Question: I'm using Ember.js to display a list of customers. Inside this template, I have a modal to create new customers. Now, when creating invalid customers (e.g. duplicate name), the errors should be shown in the template. How can I get this to work?
'''
Docket.Customer = DS.Model.extend({
name: DS.attr('string'),
initial: DS.attr('string'),
description: DS.attr('string'),
errors: {},
becameInvalid: function(errors) {
this.set('errors', errors.get('errors'));
console.log(this.get('errors'));
}
});
'''

'''
<h1>Customers<button data-uk-modal="{target:'#customer-modal'}" class="icon-plus">New customer</button></h1>
<div id="customer-modal" class="uk-modal">
<div class="uk-modal-dialog uk-modal-dialog-slide">
<a class="uk-modal-close uk-close"></a>
<form class="uk-form" {{action "save" on="submit"}}>
<fieldset>
<legend>New customer</legend>
<div class="uk-form-row">
{{view Ember.TextField valueBinding="name" name="name" class="uk-width-1-1" placeholder="Name" required="" }}
{{#if errors}}foo{{/if}}
{{#if errors.name}}{{errors.name}}{{/if}}
</div>
<div class="uk-form-row">
{{view Ember.TextField valueBinding="initial" name="initial" class="uk-width-1-1" placeholder="Initial" required="" }}
</div>
<div class="uk-form-row">
{{view Ember.TextArea valueBinding="description" name="description" class="uk-width-1-1" placeholder="Description"}}
</div>
<div class="uk-form-row">
<button type="submit" class="icon-check">Save</button>
</div>
</fieldset>
</form>
</div>
</div>
<ul class="entries">
{{#each}}
<li>
<div class="actions">
<button {{action "remove" id}} class="icon-close"></button>
</div>
<div class="link" {{action "edit" id}} data-uk-modal="{target:'#customer-modal'}">
<span class="initial">{{initial}}</span>{{name}}
</div>
</li>
{{else}}
<li>No customers</li>
{{/each}}
</ul>
'''
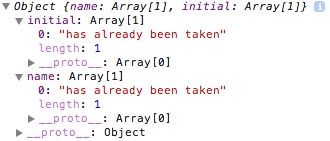
Answer: I figured it out:
- - -
'''
Docket.Customer = DS.Model.extend({
name: DS.attr('string'),
initial: DS.attr('string'),
description: DS.attr('string'),
number: DS.attr('string'),
archived: DS.attr('boolean')
});
'''
'''
var _this = this;
// Create new record
var customer = this.store.createRecord('customer', data);
// Check for server errors (422) when saving
customer.save().then(function(){
_this.resetAndCloseForm(form);
}, function(response){
_this.set('errors',response.errors);
});
'''
'''
model: function() {
this.store.find('customer');
return this.store.filter('customer', function(customer) {
// prevent Ember to insert new elements to the DOM if they are invalid
// .get('isValid') returns always true, I think this is a bug, so I'm checking the ID
return customer.get('id')
})
}
'''
'''
{{#if errors}}{{errors.name}}{{/if}}
'''